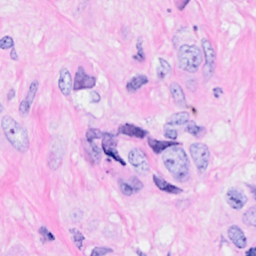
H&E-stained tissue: Breast